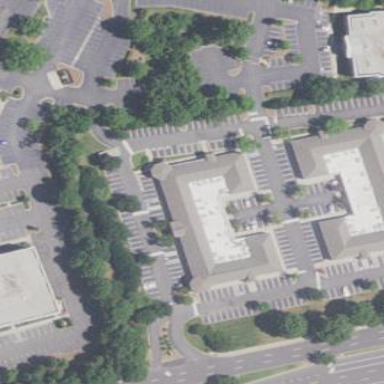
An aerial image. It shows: Office building.